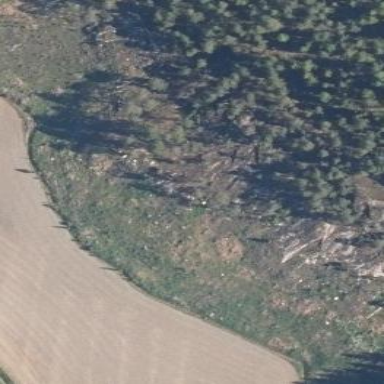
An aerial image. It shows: Clearcut man-made area surrounded by scrub vegetation.